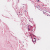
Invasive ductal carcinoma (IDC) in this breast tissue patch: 0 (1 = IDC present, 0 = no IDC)